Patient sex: M
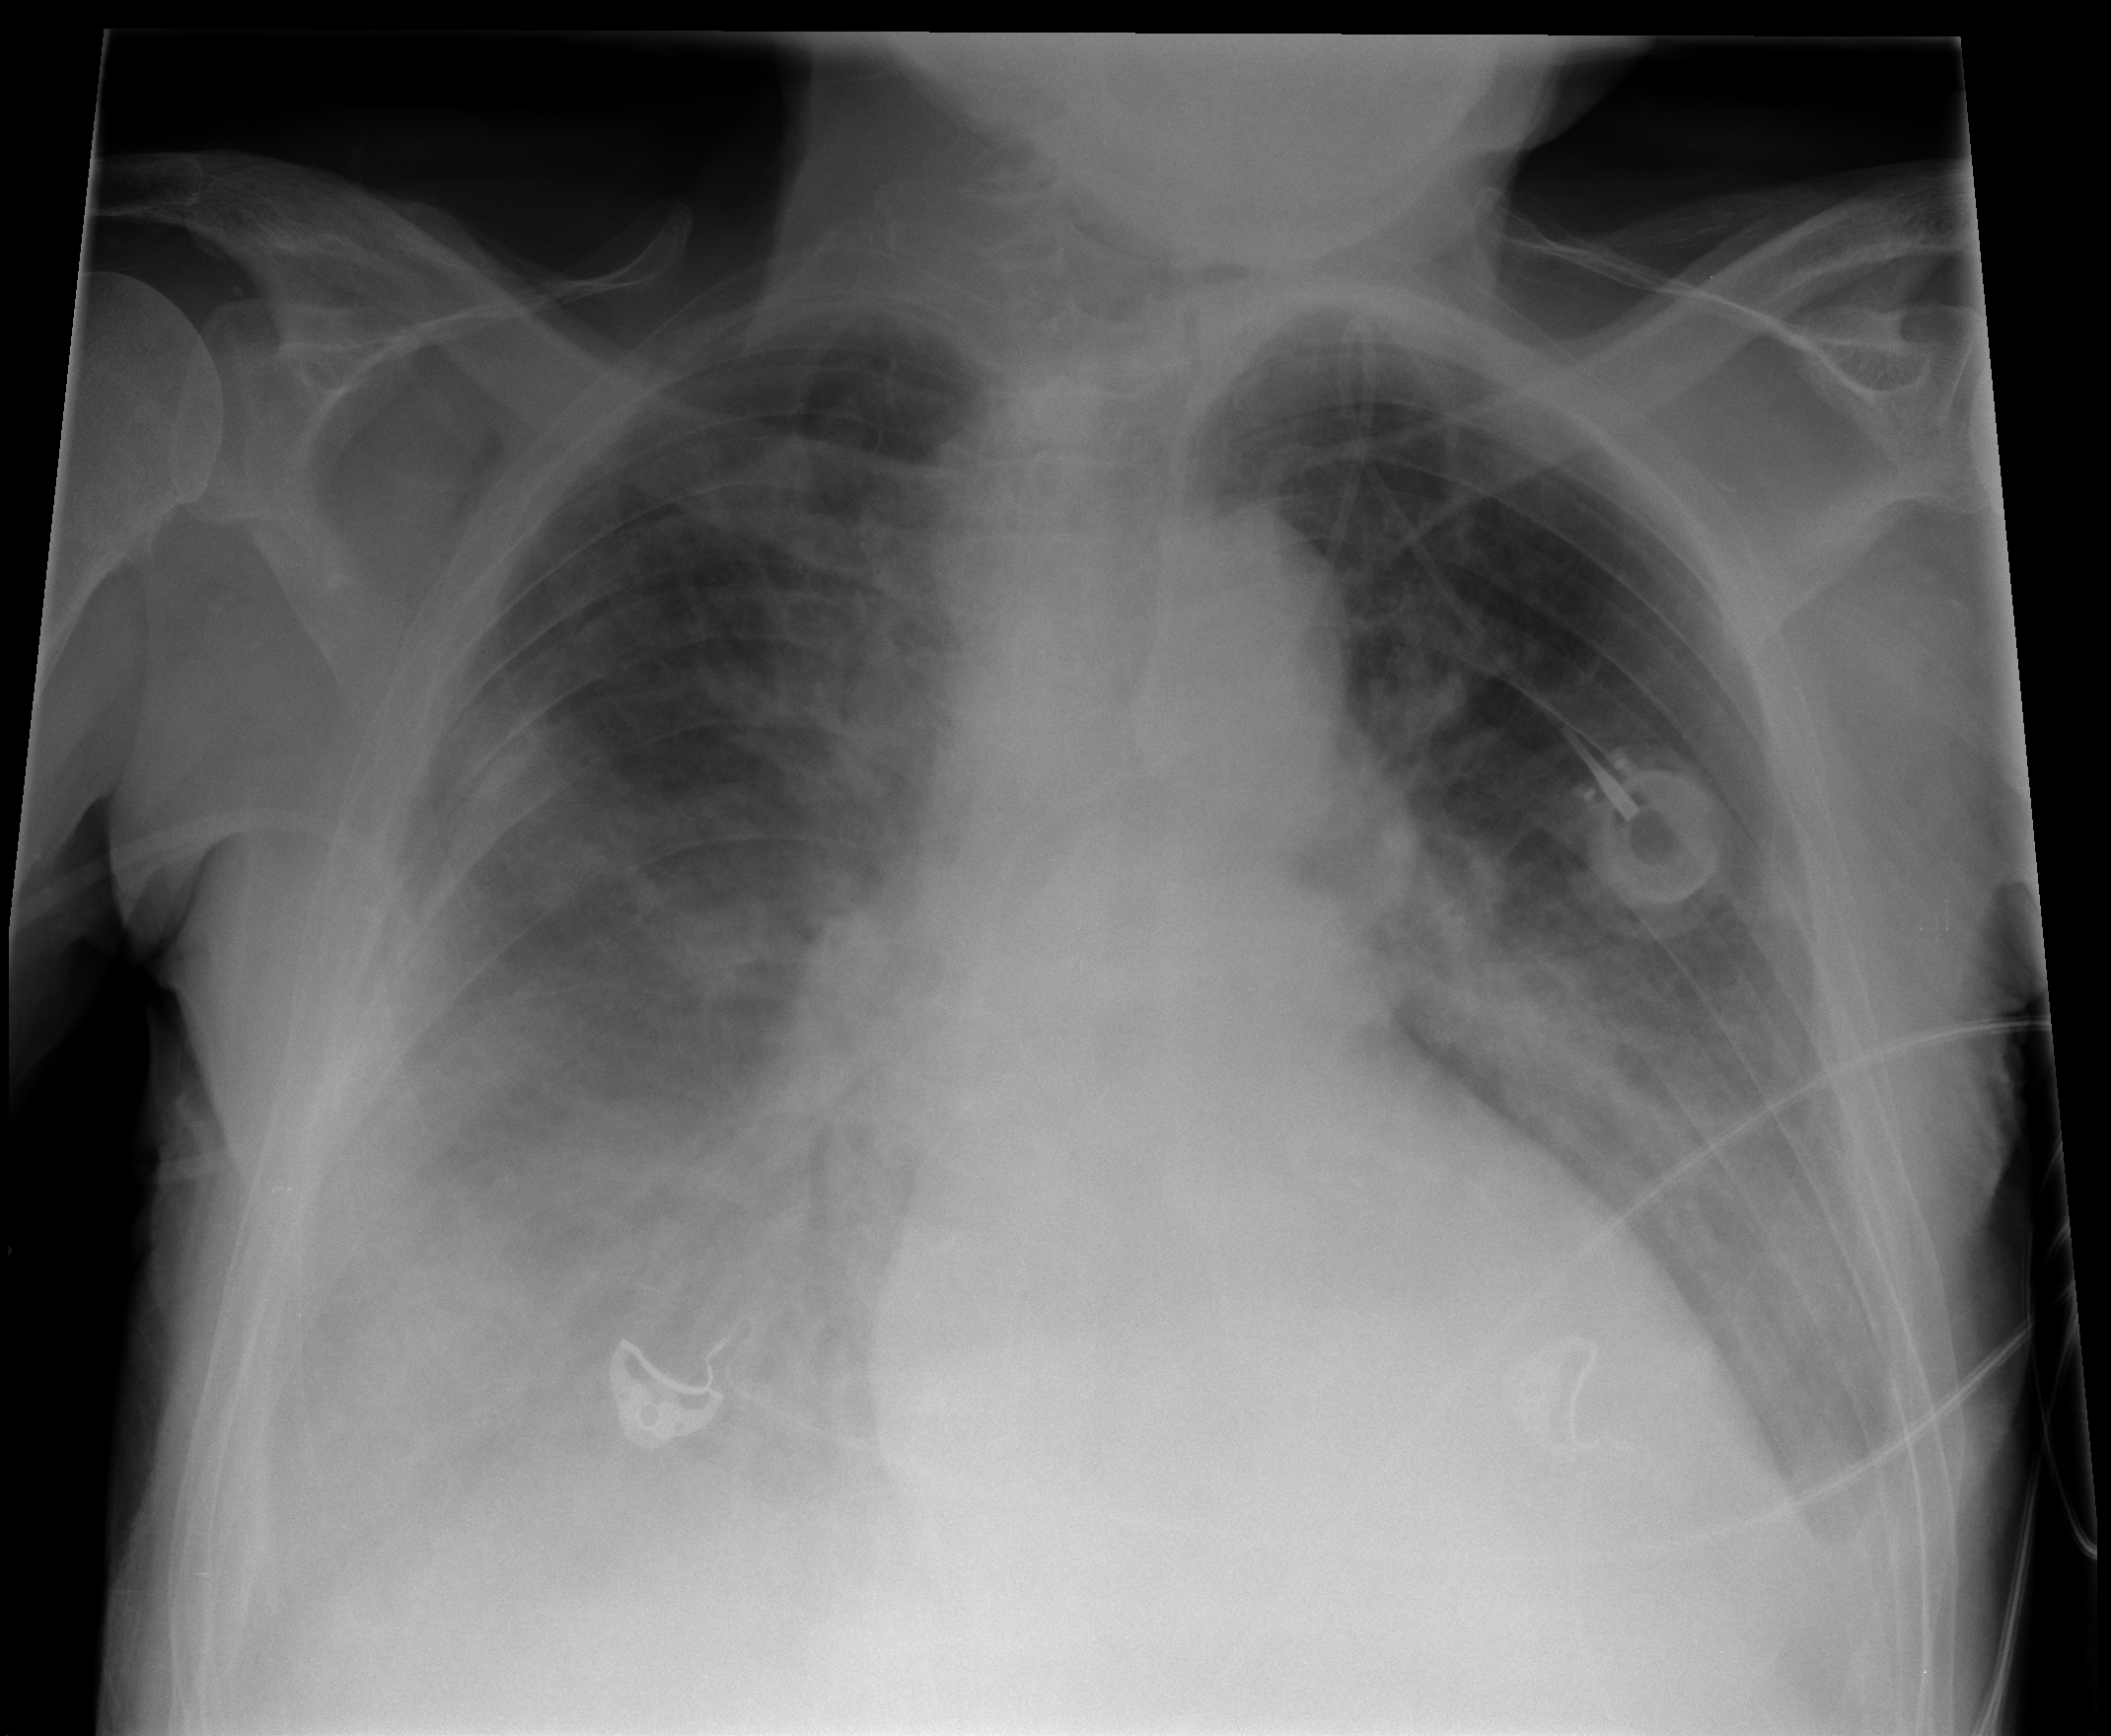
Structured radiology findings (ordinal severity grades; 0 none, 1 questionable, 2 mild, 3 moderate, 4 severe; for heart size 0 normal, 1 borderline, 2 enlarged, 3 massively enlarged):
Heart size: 2
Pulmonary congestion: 3
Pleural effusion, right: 2
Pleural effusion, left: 2
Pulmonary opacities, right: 3
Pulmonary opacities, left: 2
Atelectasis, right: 2
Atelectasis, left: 2